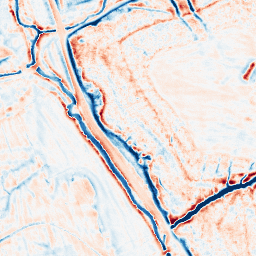
Category: edge_preserving
Decomposition family: bilateral
Decomposition parameters: d: 15
sigma_color: 75
sigma_space: 150
Upsampling method: quintic
Upsampling parameters: scale: 4
Upsampling scale: 4